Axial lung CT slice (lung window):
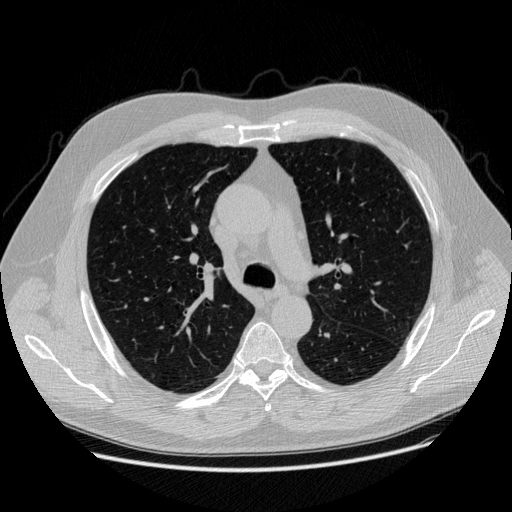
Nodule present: no